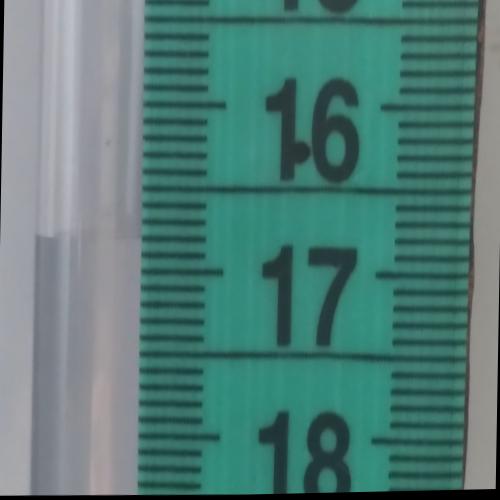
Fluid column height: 16.8 cm